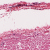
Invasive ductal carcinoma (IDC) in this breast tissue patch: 0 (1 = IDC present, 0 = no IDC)